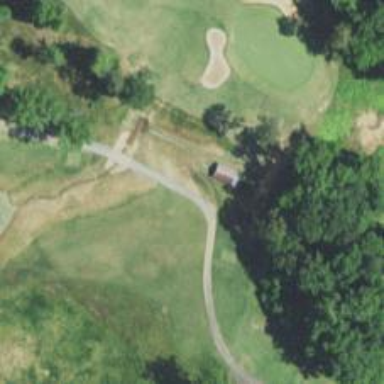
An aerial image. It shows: Service road designated as golf cart path.